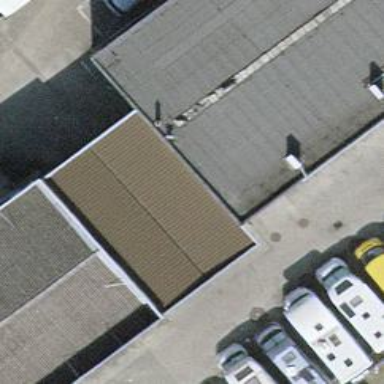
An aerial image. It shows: Fuel station.